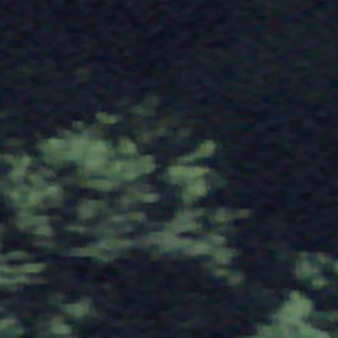
Label: other